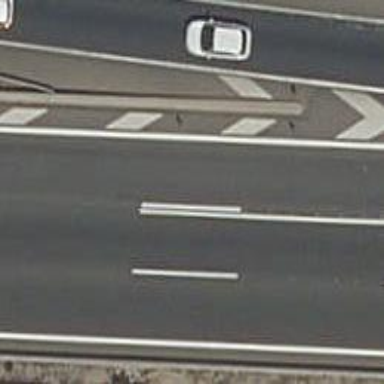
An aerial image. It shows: Motorway.